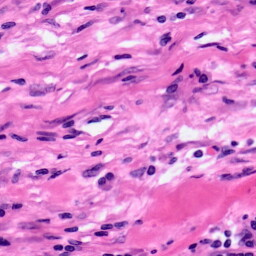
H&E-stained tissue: Pancreatic